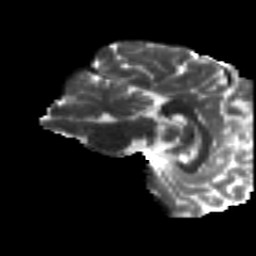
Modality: T2w
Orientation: sagittal
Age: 27
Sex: female
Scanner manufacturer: siemens
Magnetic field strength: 3 T
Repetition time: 8.8 s
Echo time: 0.085 s